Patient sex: M
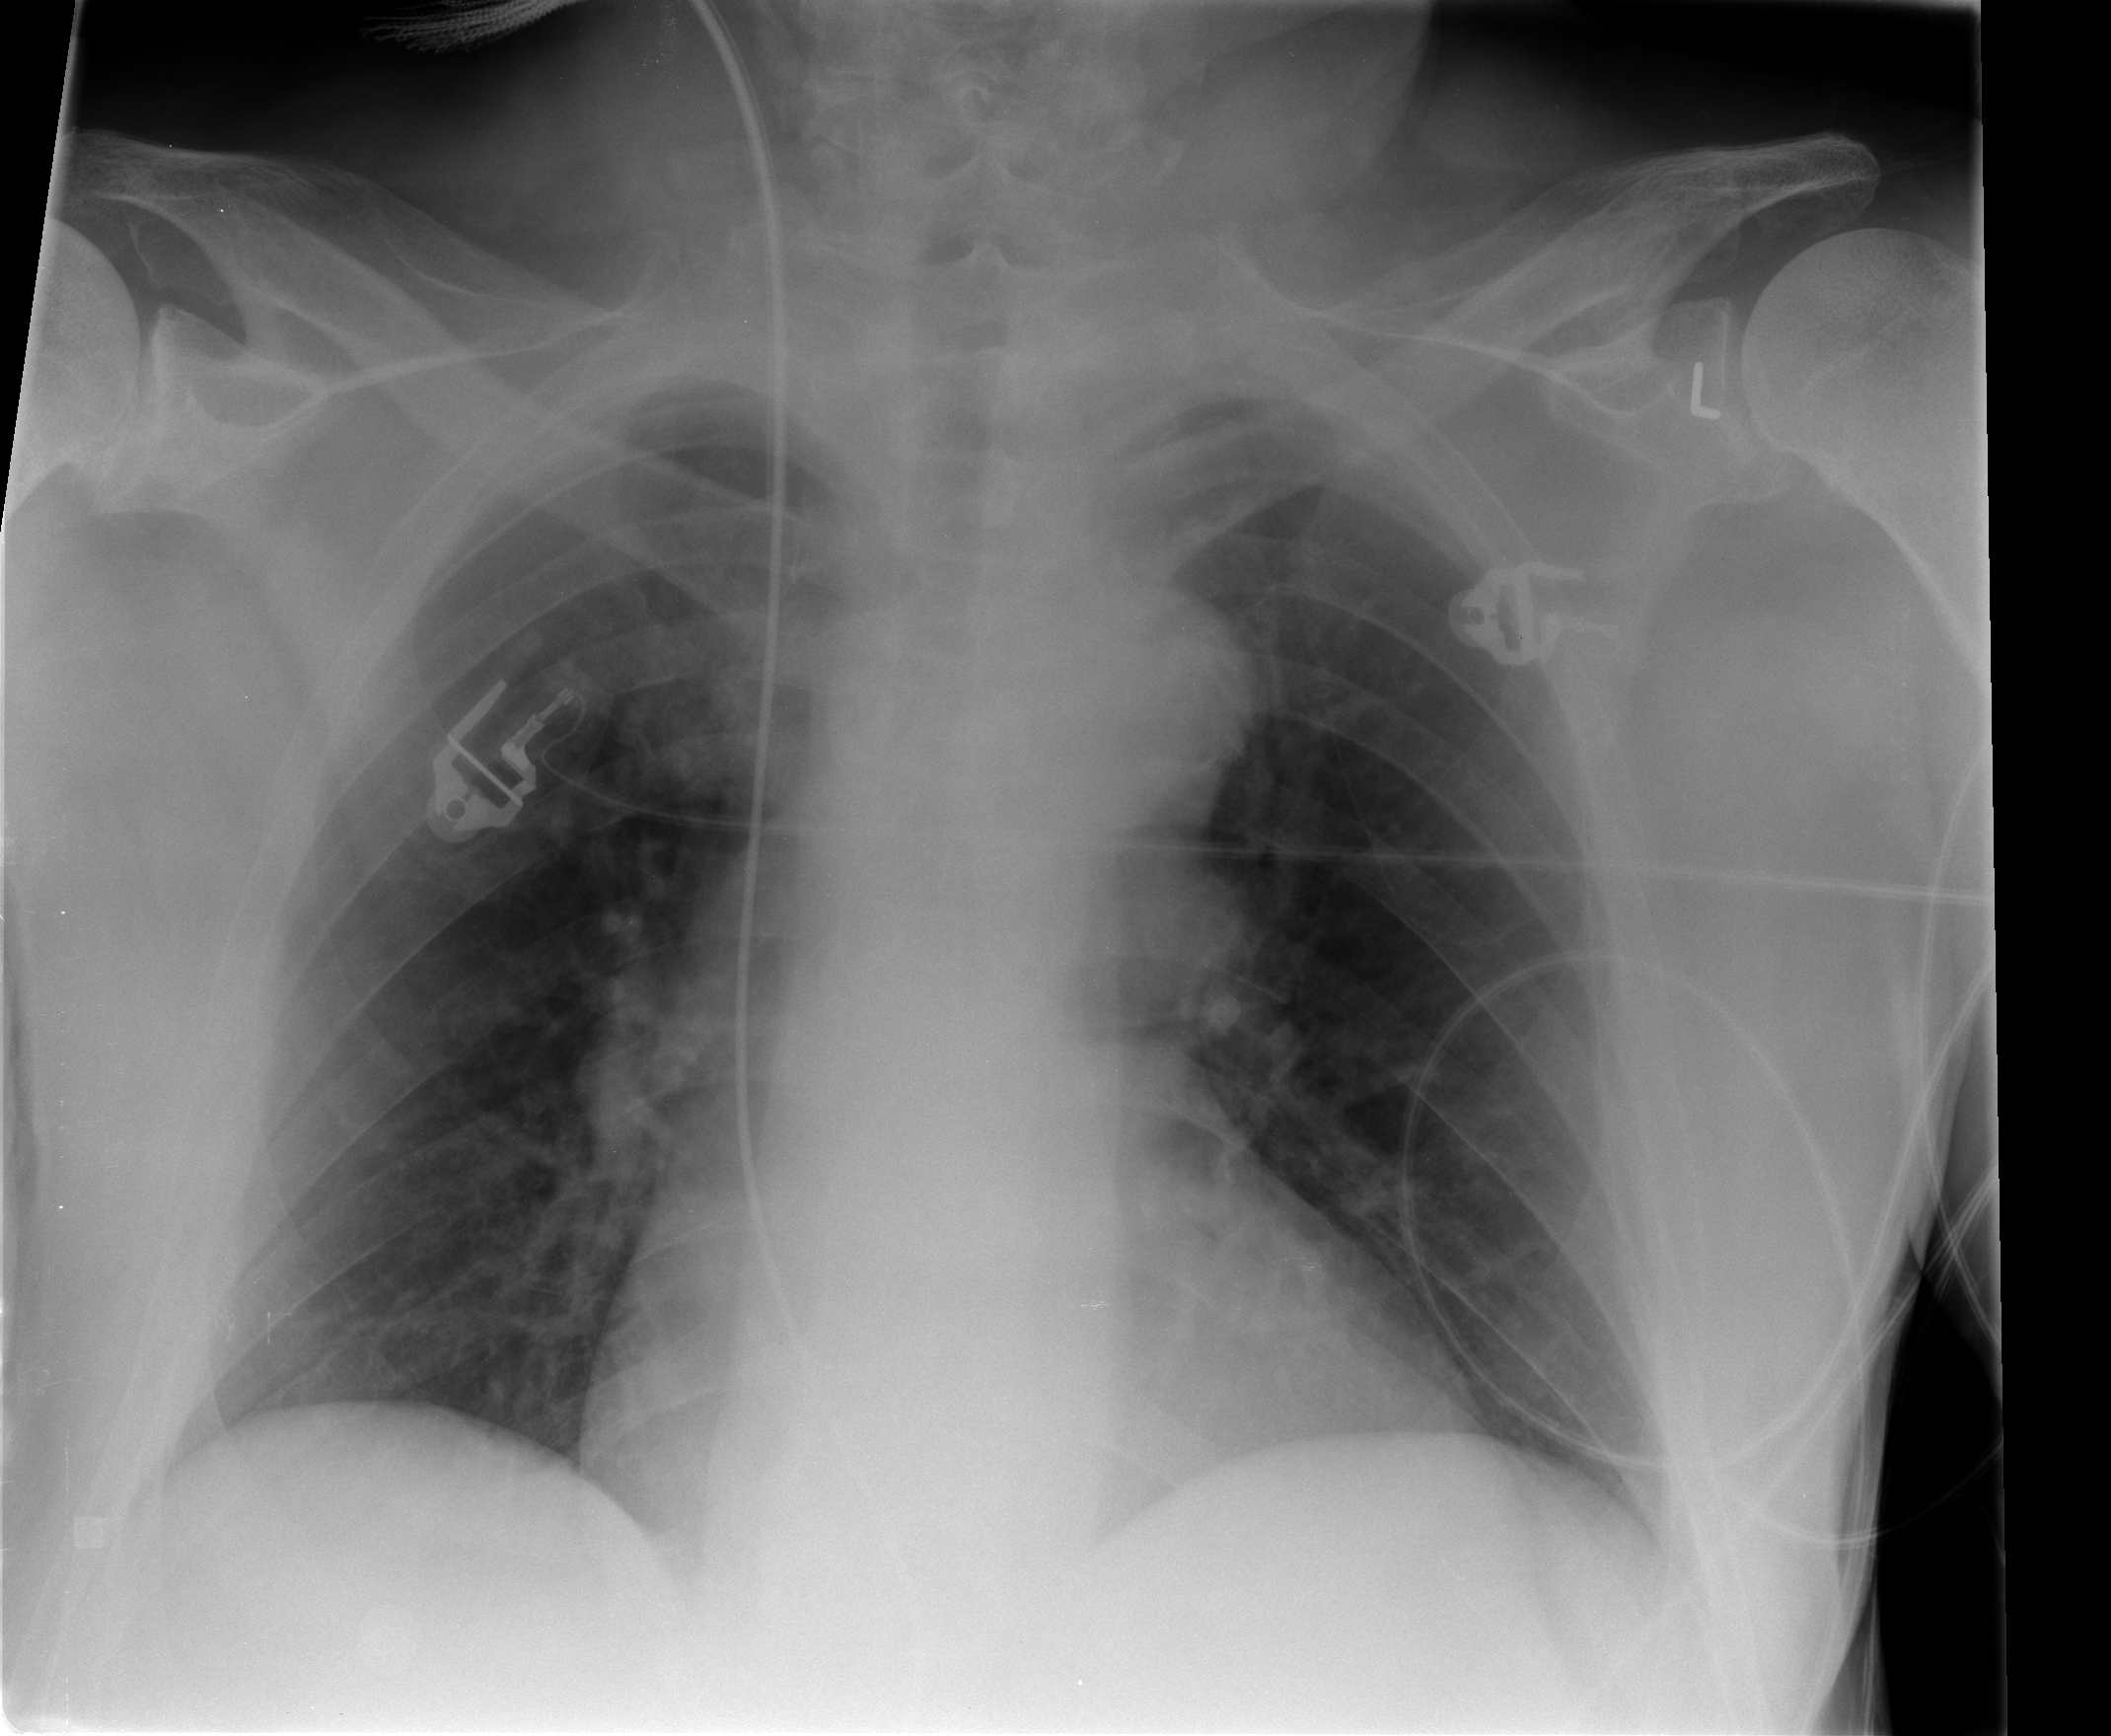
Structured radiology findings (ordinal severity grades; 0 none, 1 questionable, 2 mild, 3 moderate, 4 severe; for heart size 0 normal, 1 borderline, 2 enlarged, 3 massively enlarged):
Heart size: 1
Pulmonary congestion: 2
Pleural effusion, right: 0
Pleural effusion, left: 0
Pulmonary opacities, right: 0
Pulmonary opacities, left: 0
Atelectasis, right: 2
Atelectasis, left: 0